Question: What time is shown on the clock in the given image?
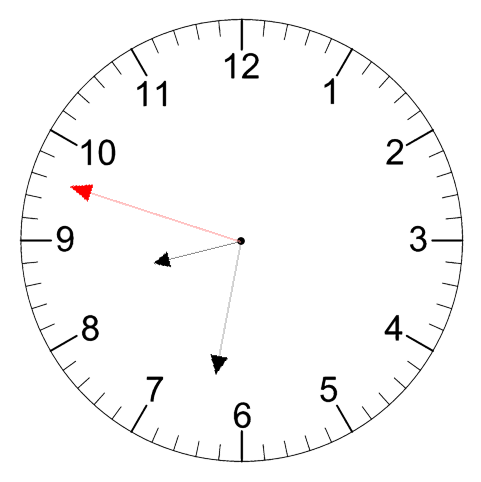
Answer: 08:31:48